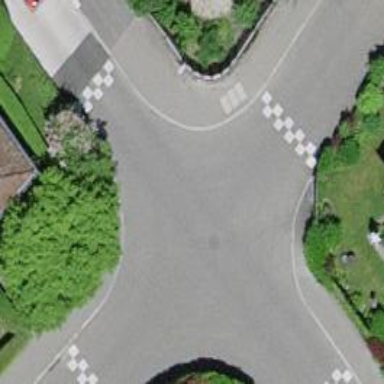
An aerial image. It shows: Traffic calming table.